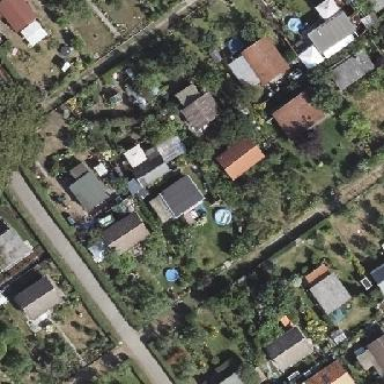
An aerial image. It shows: Plot within allotments.